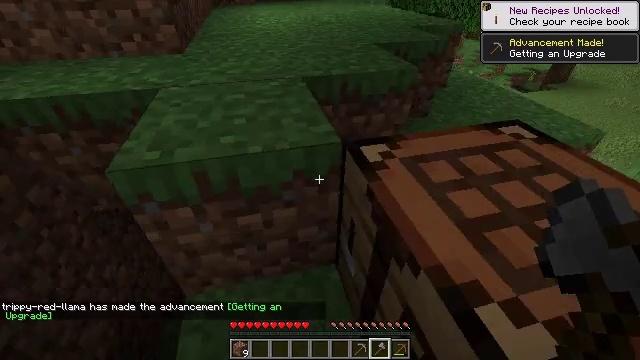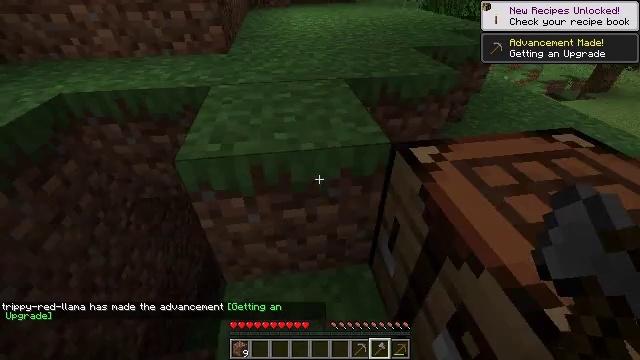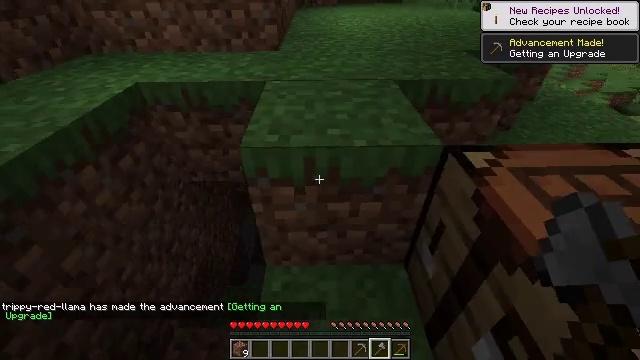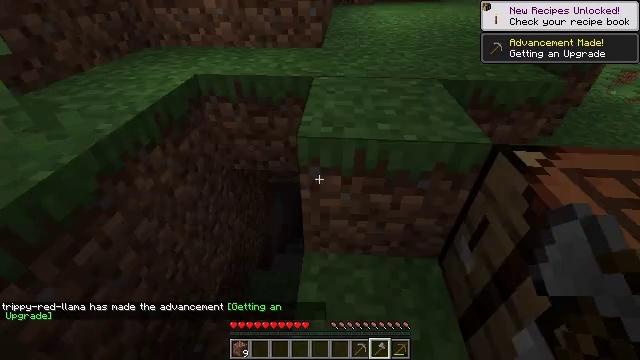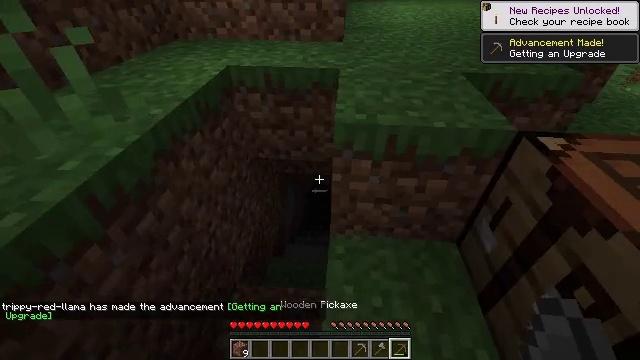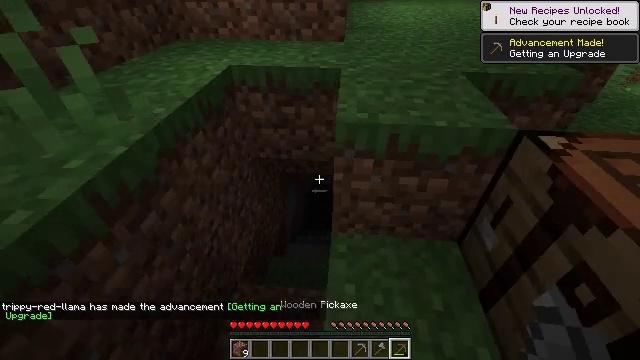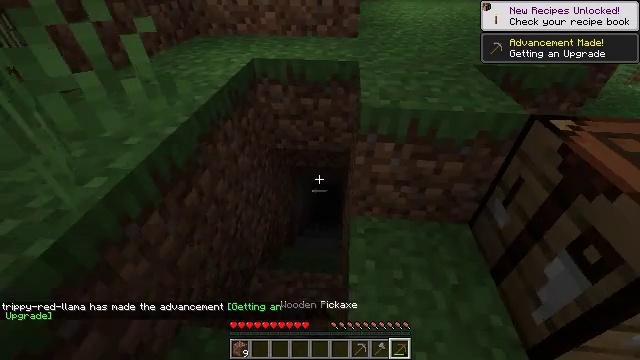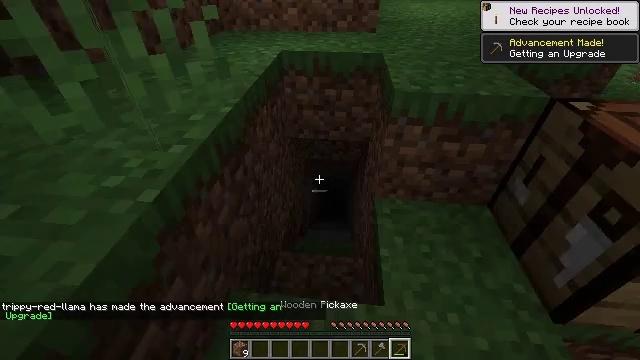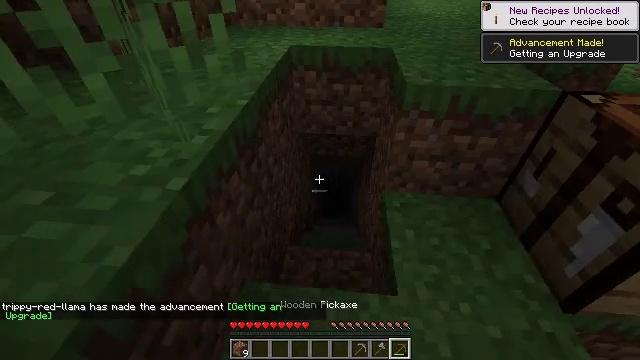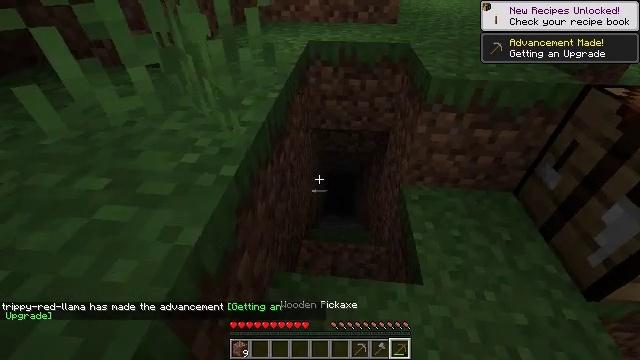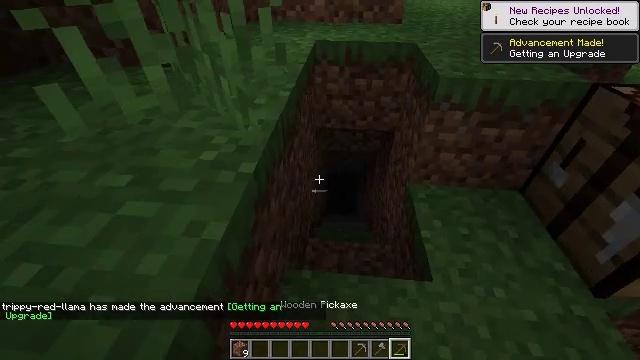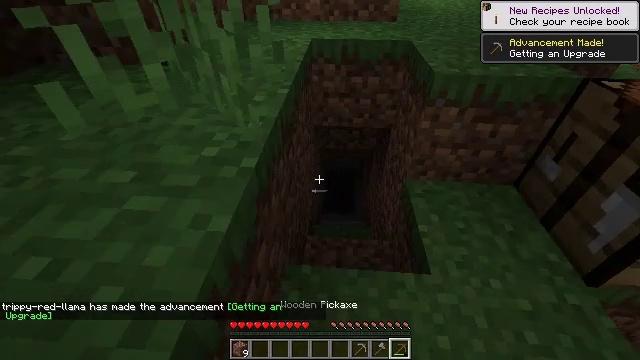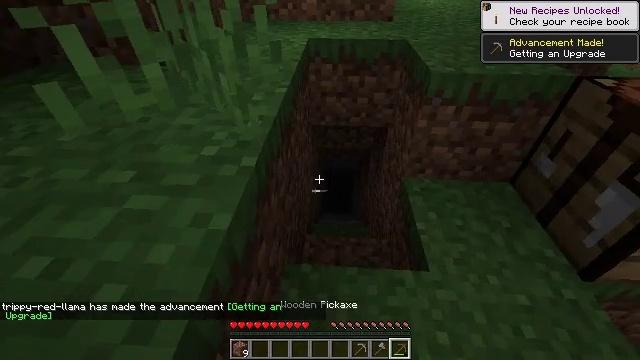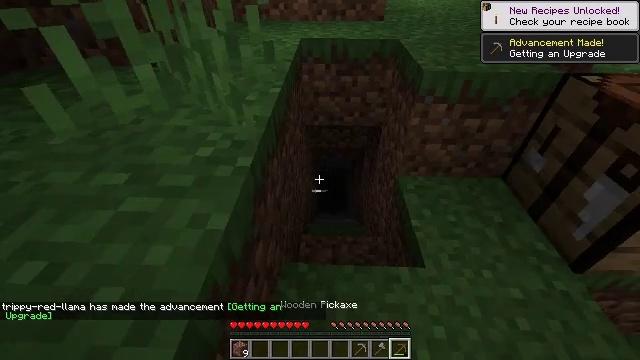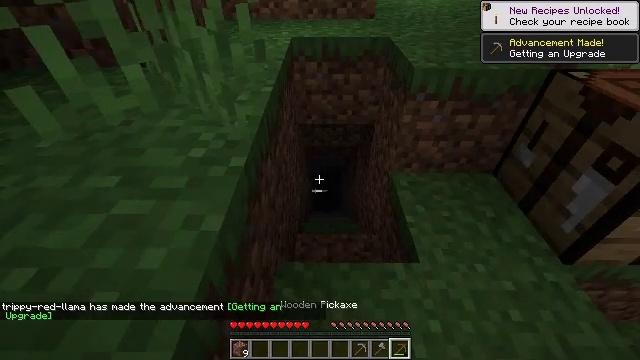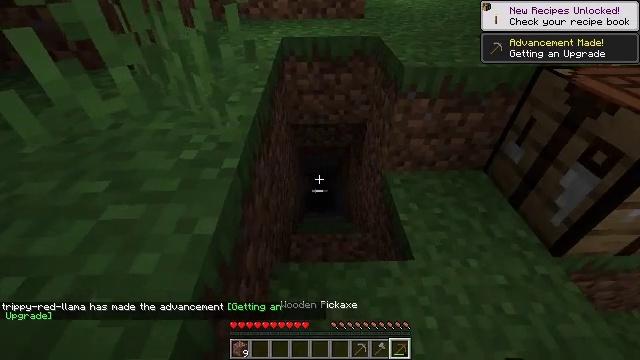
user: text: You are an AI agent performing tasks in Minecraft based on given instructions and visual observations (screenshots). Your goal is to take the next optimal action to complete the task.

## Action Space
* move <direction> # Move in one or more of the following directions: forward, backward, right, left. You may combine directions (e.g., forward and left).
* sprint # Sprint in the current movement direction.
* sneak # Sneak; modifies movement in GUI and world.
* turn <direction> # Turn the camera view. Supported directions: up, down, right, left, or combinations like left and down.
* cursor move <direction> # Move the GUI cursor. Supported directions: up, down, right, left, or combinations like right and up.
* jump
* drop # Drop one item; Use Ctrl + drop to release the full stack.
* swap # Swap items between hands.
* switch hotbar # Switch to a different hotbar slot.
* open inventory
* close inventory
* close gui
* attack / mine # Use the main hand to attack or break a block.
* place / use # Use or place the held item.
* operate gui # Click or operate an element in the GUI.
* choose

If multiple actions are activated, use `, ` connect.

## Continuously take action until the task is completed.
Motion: motion action
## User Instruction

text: Drop a wooden pickaxe.
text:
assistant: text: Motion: move back and move left, turn left
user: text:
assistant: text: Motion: move back and move left, turn left
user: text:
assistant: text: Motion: move back and move left, turn left
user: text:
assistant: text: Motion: move back and move left, turn left
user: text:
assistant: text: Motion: move back and move left
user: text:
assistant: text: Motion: move back and move left
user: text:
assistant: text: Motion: move left
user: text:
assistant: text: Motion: move left
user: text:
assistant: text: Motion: move left
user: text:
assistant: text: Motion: no_op
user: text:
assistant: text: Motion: turn right
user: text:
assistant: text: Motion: no_op
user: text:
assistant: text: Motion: turn right
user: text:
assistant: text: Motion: turn right
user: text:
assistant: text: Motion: turn right
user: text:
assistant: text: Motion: move forward and move right
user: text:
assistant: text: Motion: move forward and move right
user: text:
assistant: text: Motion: move forward and move right
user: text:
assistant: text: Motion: turn left
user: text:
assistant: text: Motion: turn left
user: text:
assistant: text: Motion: turn left
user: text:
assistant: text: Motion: turn left and up
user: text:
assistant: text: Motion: no_op
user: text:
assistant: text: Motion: no_op
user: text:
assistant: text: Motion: no_op
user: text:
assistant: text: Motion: drop
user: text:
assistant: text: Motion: drop
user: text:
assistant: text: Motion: drop
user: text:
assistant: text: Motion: no_op
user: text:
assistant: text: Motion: no_op